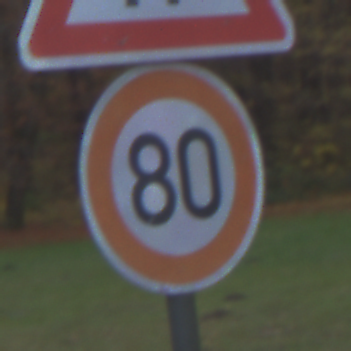
Verkehrszeichen: Geschwindigkeit80
Zusatzzeichen oben: EinseitigVerengteFahrbahnLinks
Umgebung: Outdoor, Nature
Tageszeit: SunriseSunset
Wetter: PartlyCloudy
Licht: Natural
Jahreszeit: Autumn
Kontrast: LowContrast